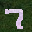
Label: 7